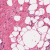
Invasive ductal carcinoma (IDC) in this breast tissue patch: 0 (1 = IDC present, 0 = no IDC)